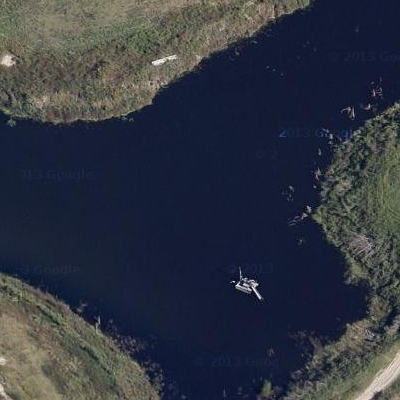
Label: RiverLake